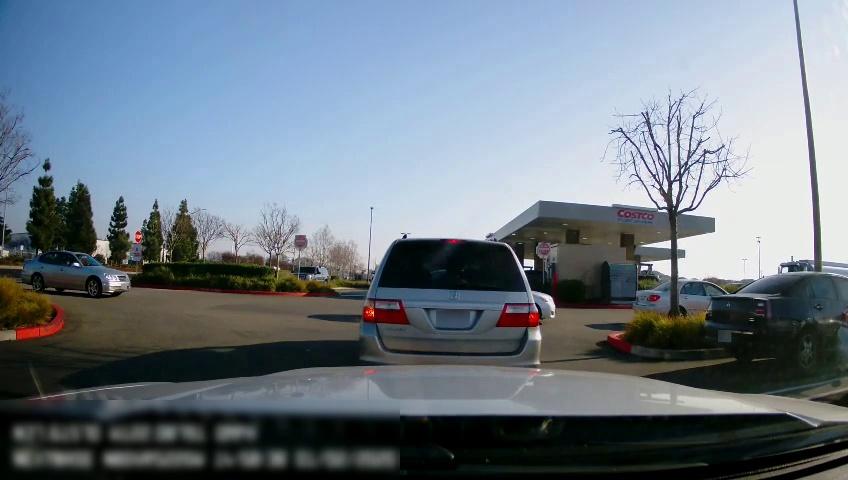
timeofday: Day
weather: Sunny
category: Drivable Space
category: Vehicles | Truck
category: Vehicles | Car
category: Vehicles | Car
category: Vehicles | SUV
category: Vehicles | Car
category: Vehicles | Car
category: Vehicles | Car
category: Vehicles | SUV
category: Traffic | Signs
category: Traffic | Signs